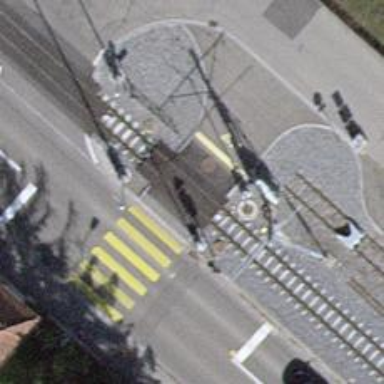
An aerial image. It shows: Railway crossing with lights and full barrier.